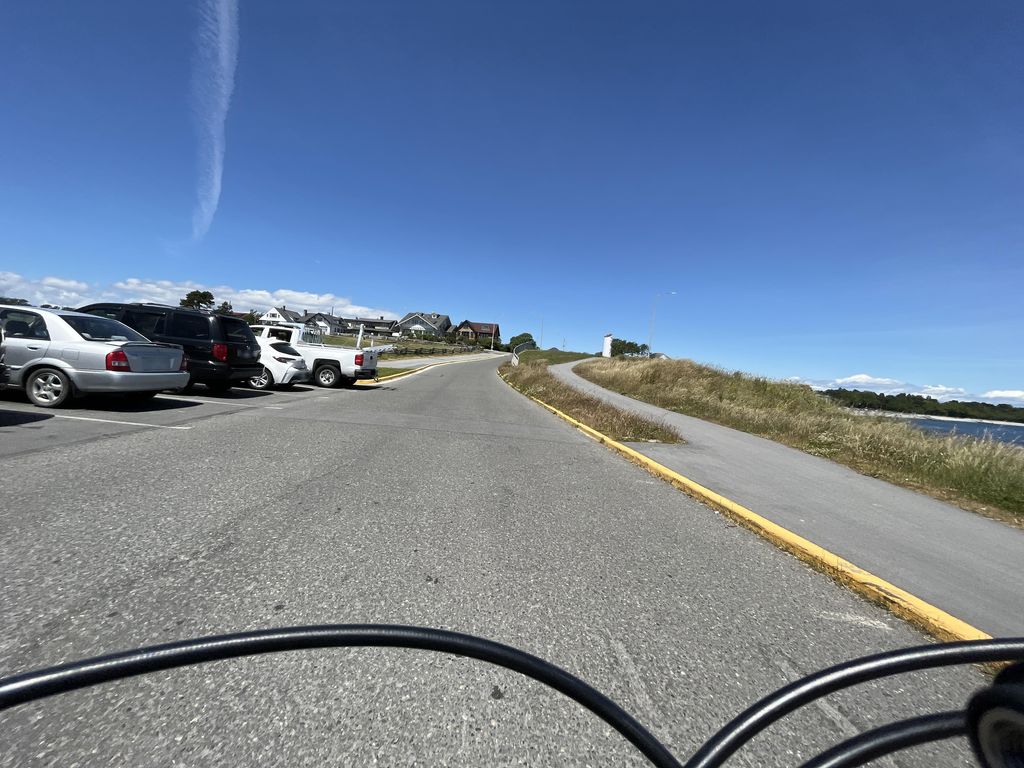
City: victoria